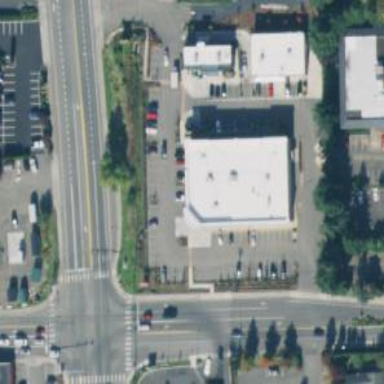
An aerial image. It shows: Pharmacy providing healthcare services.